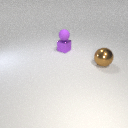
small purple metal cube below small purple rubber sphere